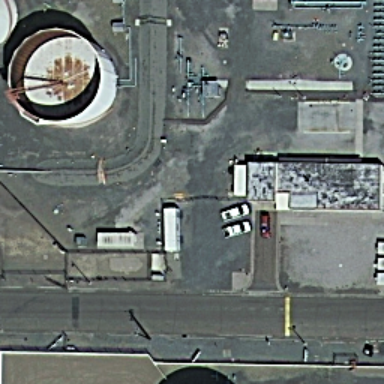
A storage tank is on the ground .